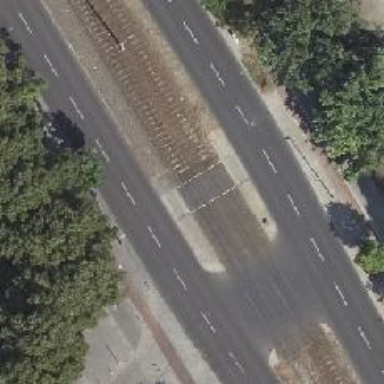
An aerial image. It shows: Tram level crossing on the railway.